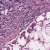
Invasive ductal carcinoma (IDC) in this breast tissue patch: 1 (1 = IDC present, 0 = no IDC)